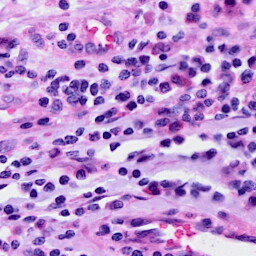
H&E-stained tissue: Cervix